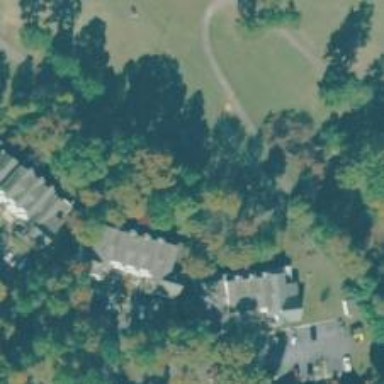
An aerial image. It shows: Path for both roads and golfers.